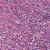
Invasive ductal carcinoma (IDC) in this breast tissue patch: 1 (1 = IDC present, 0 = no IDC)